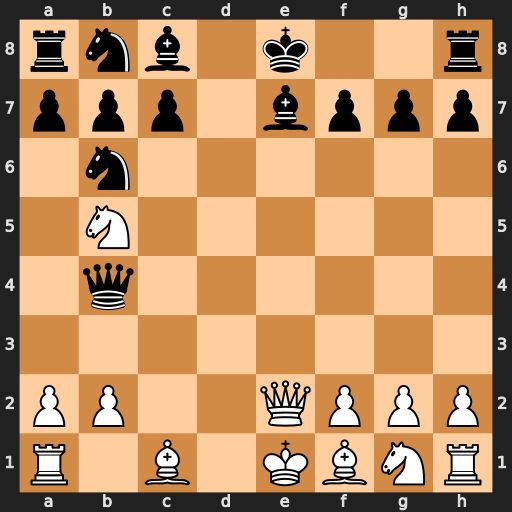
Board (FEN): rnb1k2r/ppp1bppp/1n6/1N6/1q6/8/PP2QPPP/R1B1KBNR
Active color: w
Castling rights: KQkq
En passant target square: -
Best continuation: Bd2 Qxb2 Nxc7+